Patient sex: F
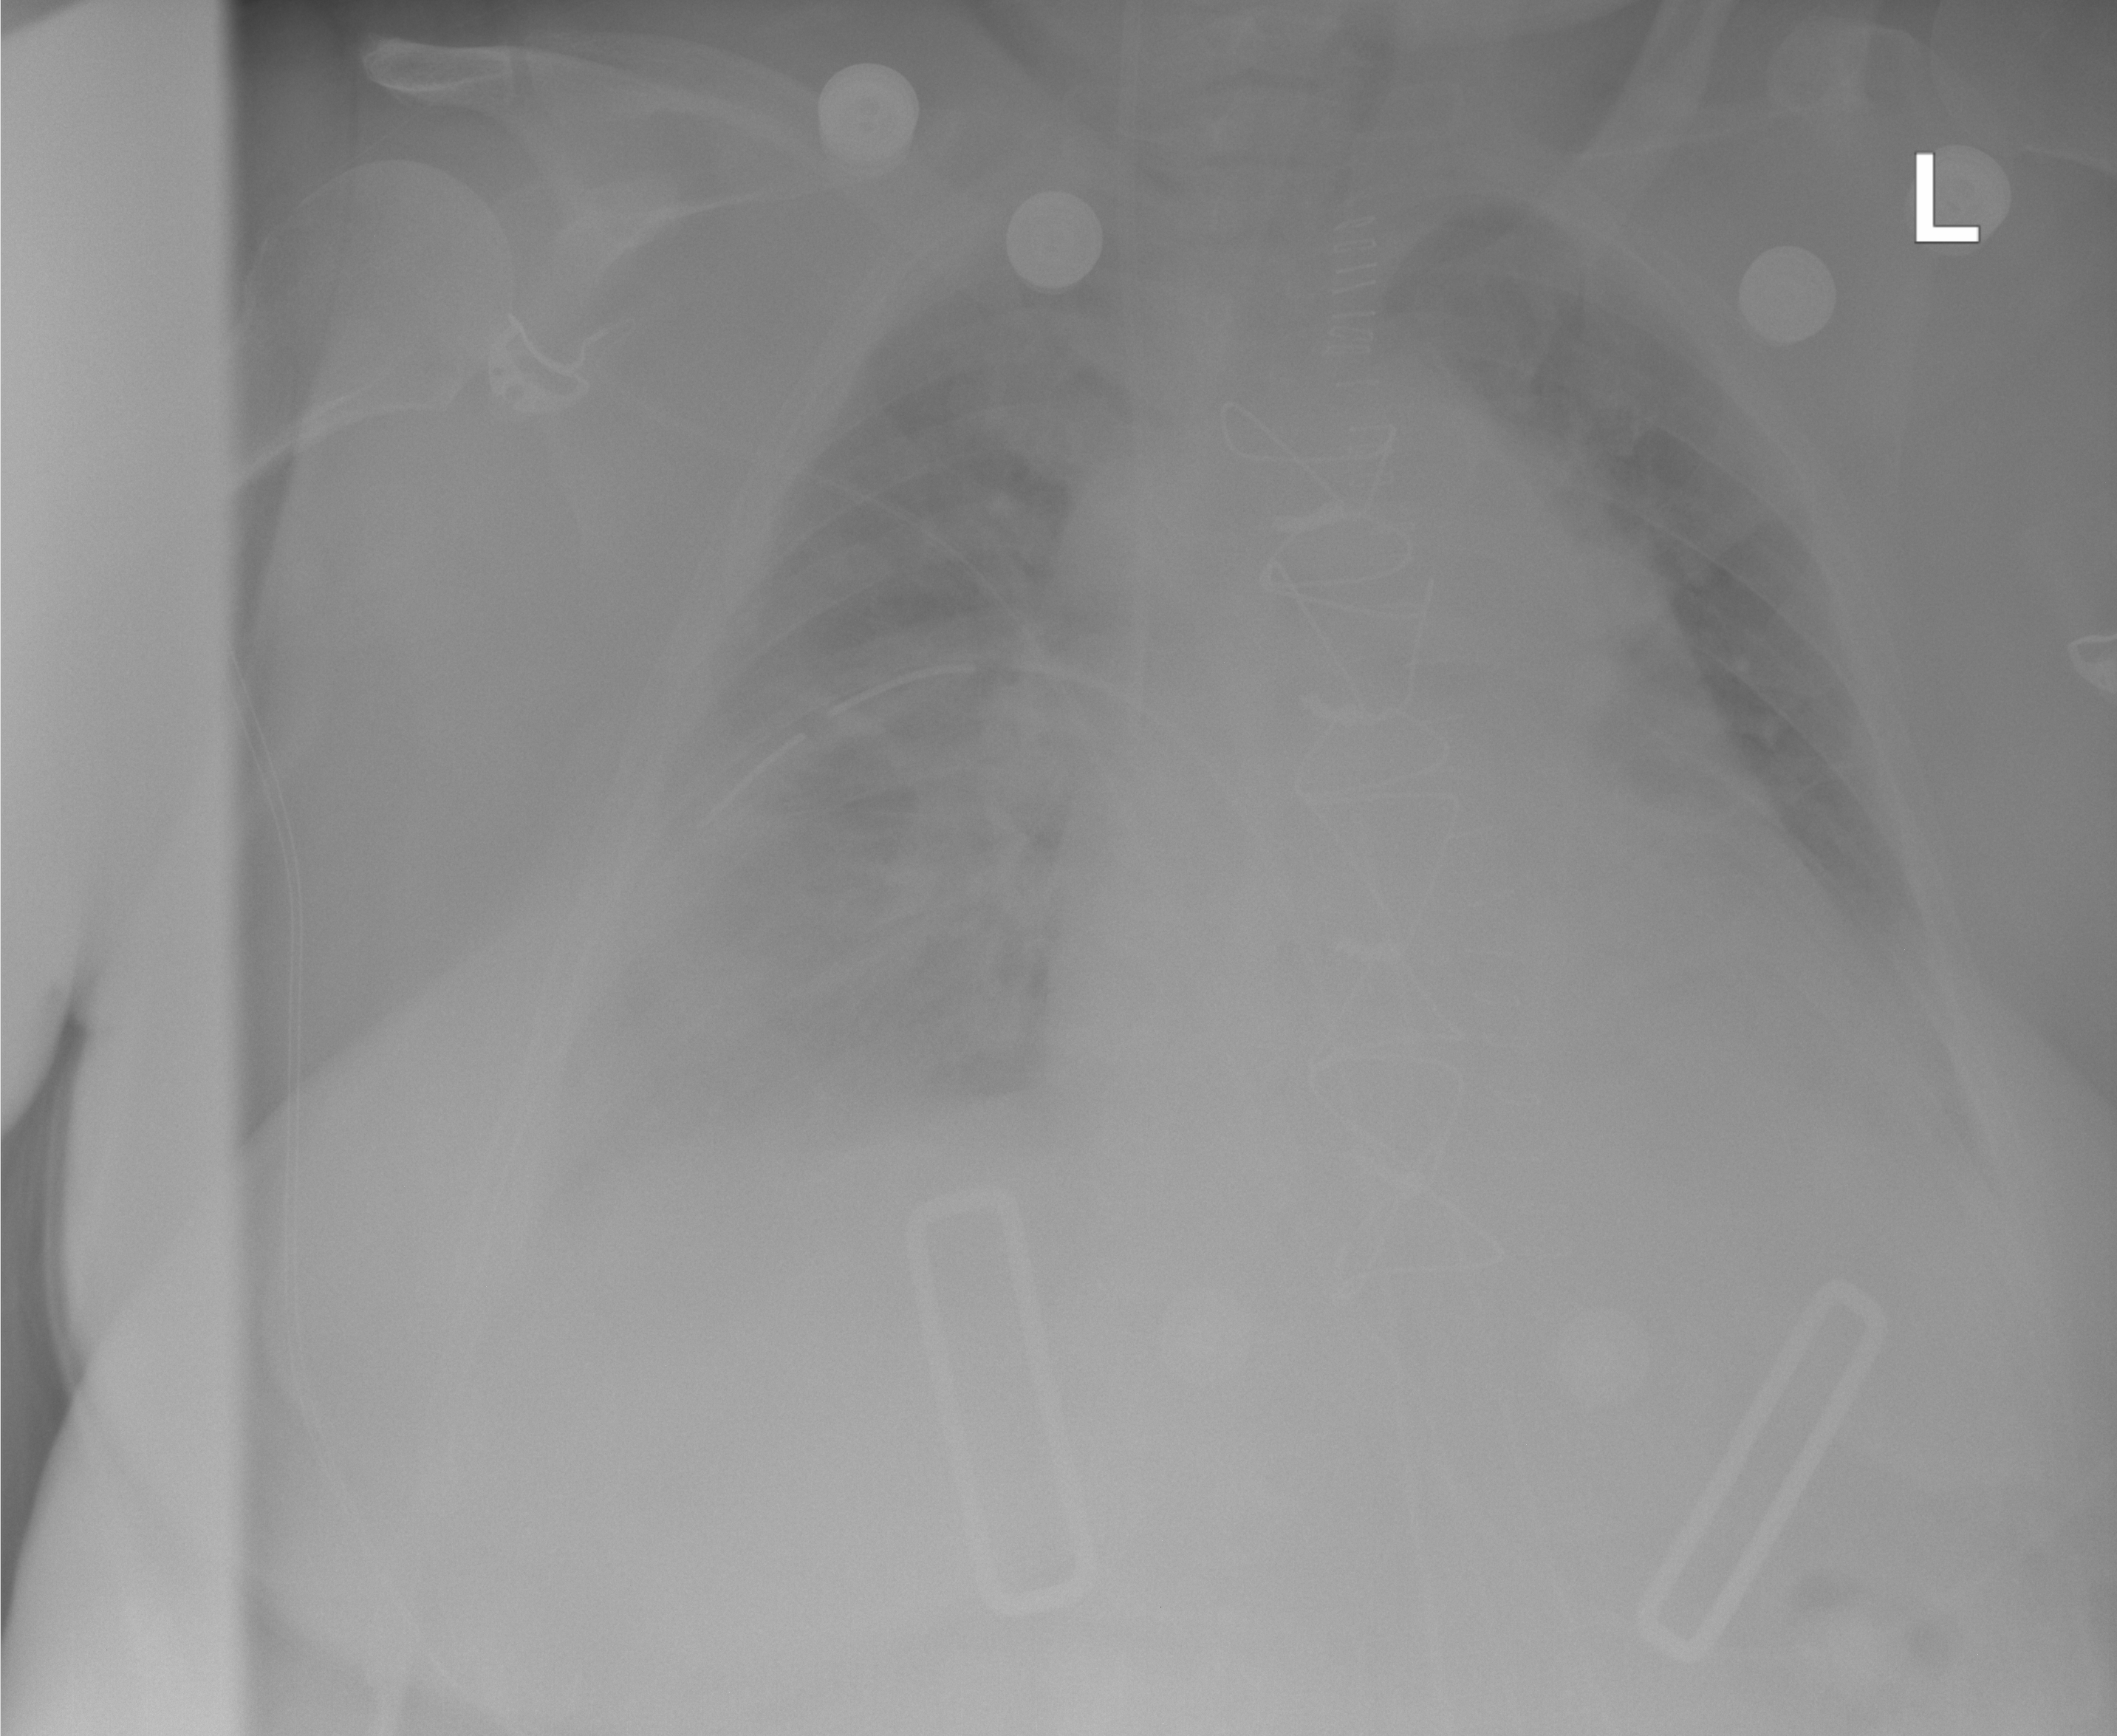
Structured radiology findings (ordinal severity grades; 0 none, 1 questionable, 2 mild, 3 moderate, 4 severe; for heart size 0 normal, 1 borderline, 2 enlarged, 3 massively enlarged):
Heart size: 2
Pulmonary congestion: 2
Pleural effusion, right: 2
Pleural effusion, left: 2
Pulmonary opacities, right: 2
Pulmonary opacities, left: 0
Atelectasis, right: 2
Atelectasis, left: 0